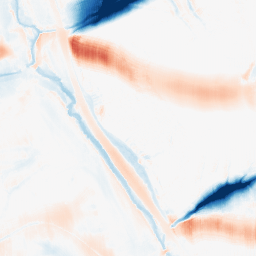
Category: morphological
Decomposition family: morphological_ellipse
Decomposition parameters: operation: average
width: 50
height: 20
Upsampling method: fft_zeropad
Upsampling parameters: scale: 8
Upsampling scale: 8